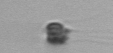
Label: Apedinella